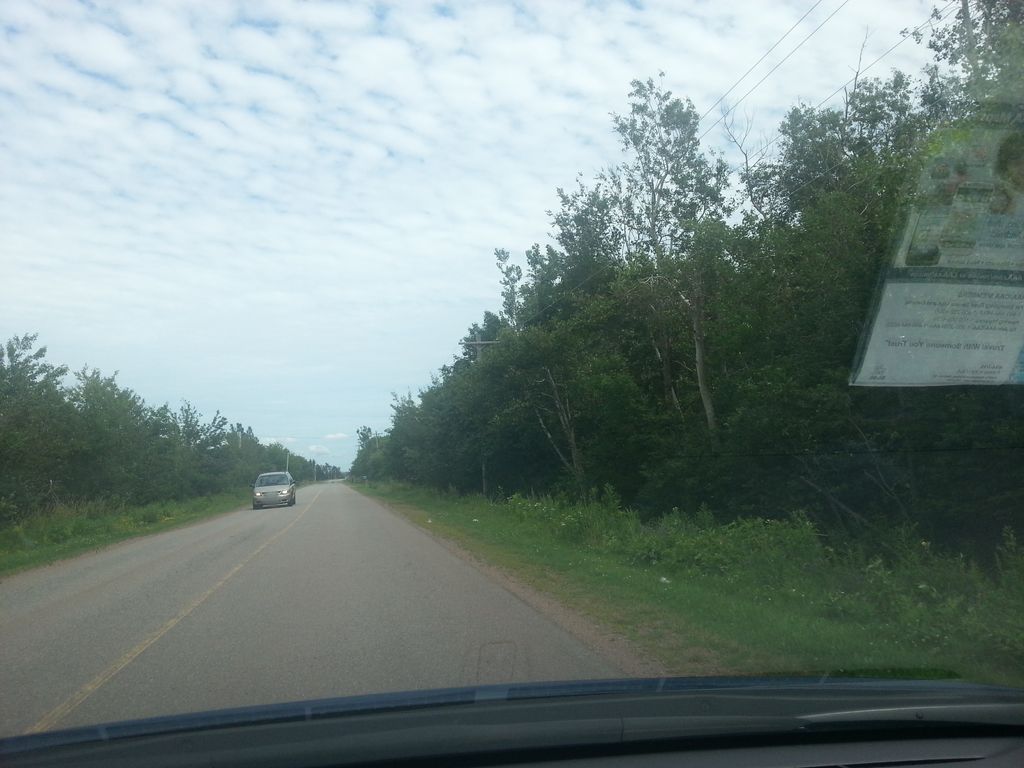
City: charlottetown